По~прямому участку дороги с~одинаковой скоростью $v$ друг за~другом едут две машины, одна из~которых при~торможении замедляется с~ускорением~$a_1$, а~другая с~ускорением~$a_2$. Если начнет тормозить водитель передней машины, то~водитель задней среагирует и~нажмет на~педаль тормоза не~сразу, а~с~задержкой~$\tau=1.0~с$. В~зависимости от~того, какая из~машин будет ехать впереди, минимальная безопасная дистанция, позволяющая избежать столкновения между ними, окажется равной либо~$L_1=5~м$, либо~$L_2=40~м$.
Определите, с~какой скоростью едут машины.
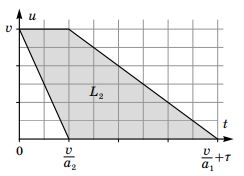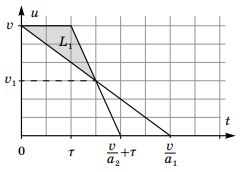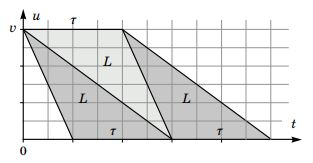
Решение: Если машины не~встречаются до~полной остановки, то~безопасное расстояние между ними складывается из~разности тормозных путей до~полной остановки и~длины участка, на~котором задний автомобиль движется с~постоянной скоростью. Такой сценарий однозначно реализуется, если сзади едет машина, тормозящая с~меньшим ускорением $a_1$ (см.~график зависимости мгновенной скорости~$u$ машин от~времени~$t$~(см. рисунок ниже)).  Безопасная дистанция, при~этом принимает большее значение $(L_2)$. $$ \begin{gather*} L_2=v\tau+\frac{v^2}{2a_2}-\frac{v^2}{2a_1} \quad или \quad L_2=v\tau+\frac{v^2}{2}\frac{a_2-a_1}{a_1a_2}. \end{gather*} $$ Возможна ситуация, при~которой задняя машина, начинающая торможение позже, но~движущаяся затем с~большим ускорением, догоняет переднюю, когда та еще не~остановилась~(см. рисунок ниже).  Для реализации этого случая, необходимо выполнение условия: $$ \begin{equation} \tau+\frac{v}{a_2}<\frac{v}{a_1}, \text{ или } v>\frac{a_1a_2}{a_2-a_1}\tau \tag 1 \end{equation} $$ Тогда безопасная дистанция рассчитывается по формуле $L_1=\frac{1}{2}\tau(v-v_1)$, и с~учетом соотношений: $v-v_1=a_1t$ и $v-v_1=a_2(t-\tau)$ $$ \begin{gather*} L_1=\frac{1}{2}\tau^2\frac{a_1a_2}{a_2-a_1}, \quad откуда \quad L_2=v\tau+\frac{v^2}{4}\frac{\tau^2}{L_1}. \end{gather*} $$ Решая квадратное уравнение $v^2\tau^2+4L_1v\tau-4L_1L_2=0$ относительно $v$, получим: $$ \begin{equation} v=\frac{2L_1}{\tau}\left(\sqrt{1+\frac{L_2}{L_1}}-1\right)=20~м/с. \tag 2 \end{equation} $$ В предположении встречи после остановки первой машины получается ответ: $v=\frac{L_1+L_2}{2\tau}=22/5~м/с$, что принципиально неверно для~заданных в~условии расстояний. Отметим, что так как $\frac{a_1a_2}{a_2-a_1}=\frac{2L_1}{\tau^2}$, условие~$(1)$ может быть записано так~$v >2L_1/\tau$. Сравнение этого неравенства с~формулой~$(2)$ дает простое выражение для~условия реализации встречи машин до~остановки $(L_2/L_1>3)$. На рисунке ниже представлена графическая интерпретация этого неравенства.
Ответ: $$ \begin{equation} v=\frac{2L_1}{\tau}\left(\sqrt{1+\frac{L_2}{L_1}}-1\right)=20~м/с. \end{equation} $$
Темы:
T, Механика, Кинематика, Всероссийские, Реальная механическая система, Ускорение